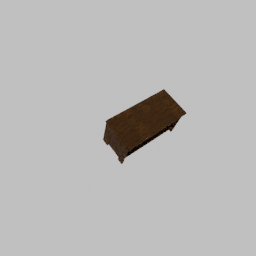
Label: furniture